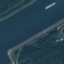
Label: River